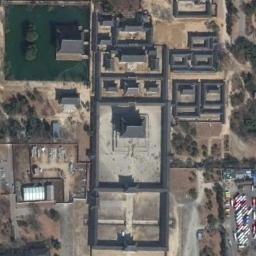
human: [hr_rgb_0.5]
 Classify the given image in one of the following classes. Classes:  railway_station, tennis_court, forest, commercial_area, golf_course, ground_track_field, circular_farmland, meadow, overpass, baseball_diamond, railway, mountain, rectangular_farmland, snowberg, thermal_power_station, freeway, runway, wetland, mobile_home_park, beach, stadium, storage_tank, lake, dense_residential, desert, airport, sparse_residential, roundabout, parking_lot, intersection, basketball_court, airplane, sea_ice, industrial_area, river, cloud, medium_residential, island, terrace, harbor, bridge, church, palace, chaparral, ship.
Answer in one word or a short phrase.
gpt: palace